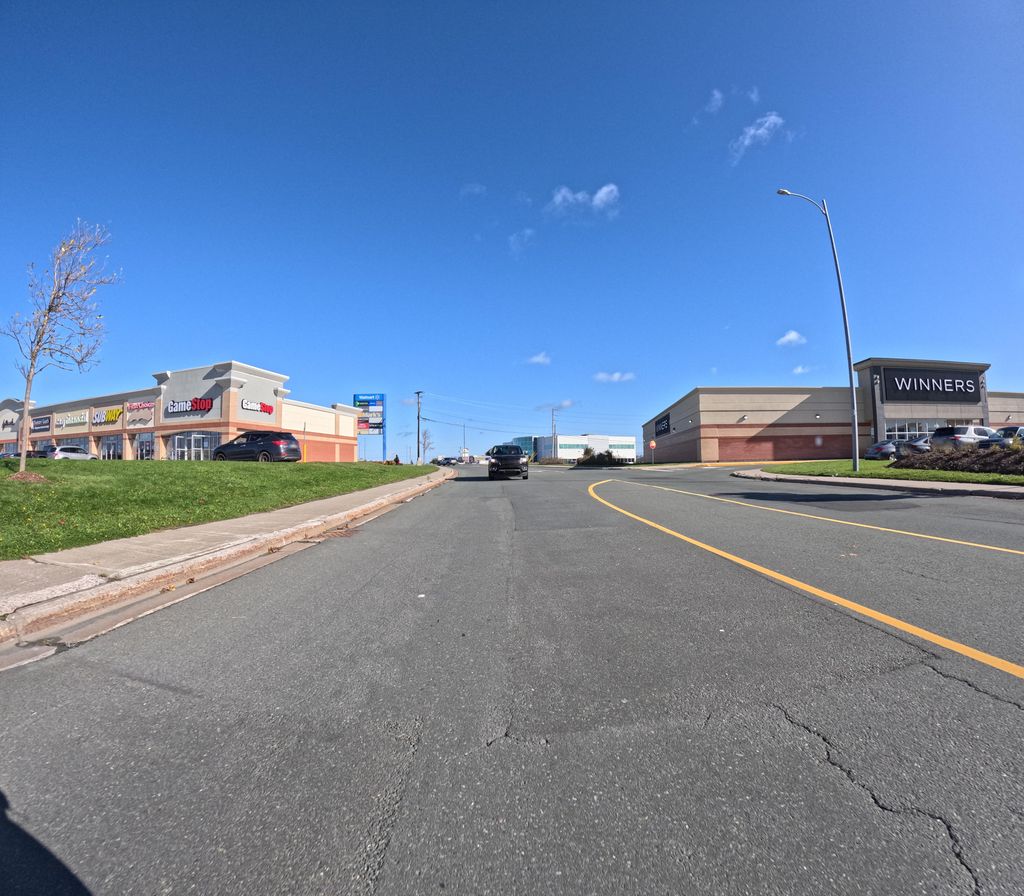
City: st_johns